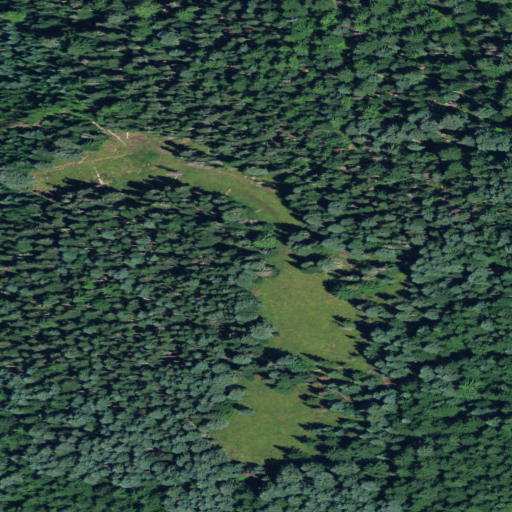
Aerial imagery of mountain in Oregon named Crabtree Mountain containing only evergreen forest